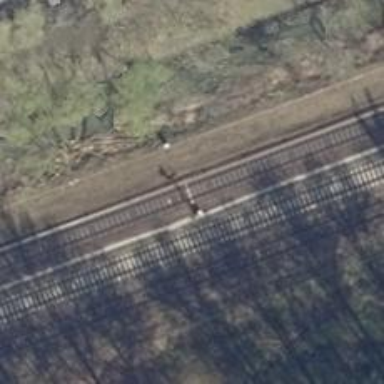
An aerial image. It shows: Railway signal.